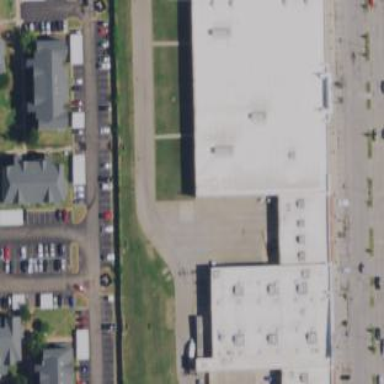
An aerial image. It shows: Department store building.